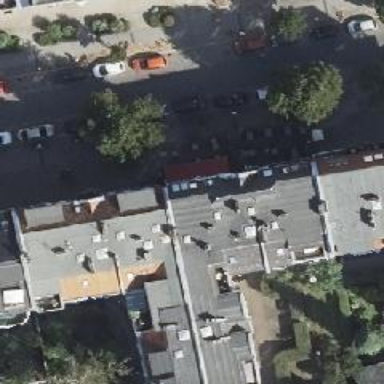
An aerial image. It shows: Beauty shop.